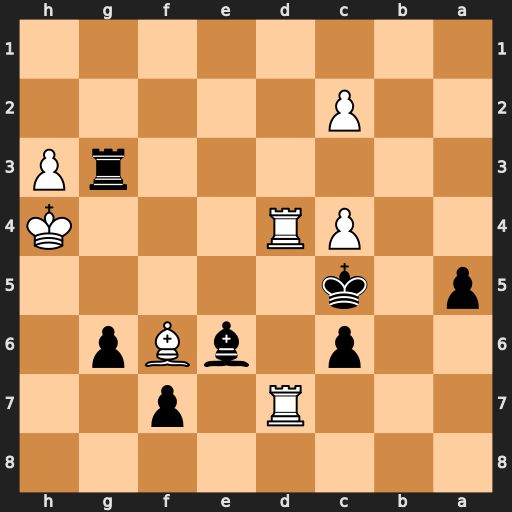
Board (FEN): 8/3R1p2/2p1bBp1/p1k5/2PR3K/6rP/2P5/8
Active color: b
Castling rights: -
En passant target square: -
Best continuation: Rxh3+ Kg5 Rh5+